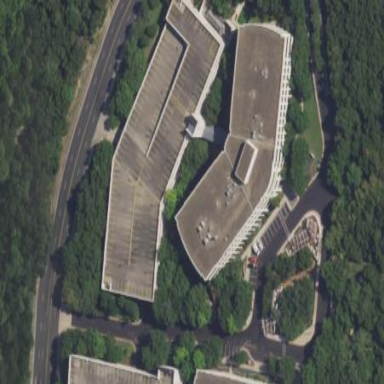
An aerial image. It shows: Multi-storey parking building.